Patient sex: M
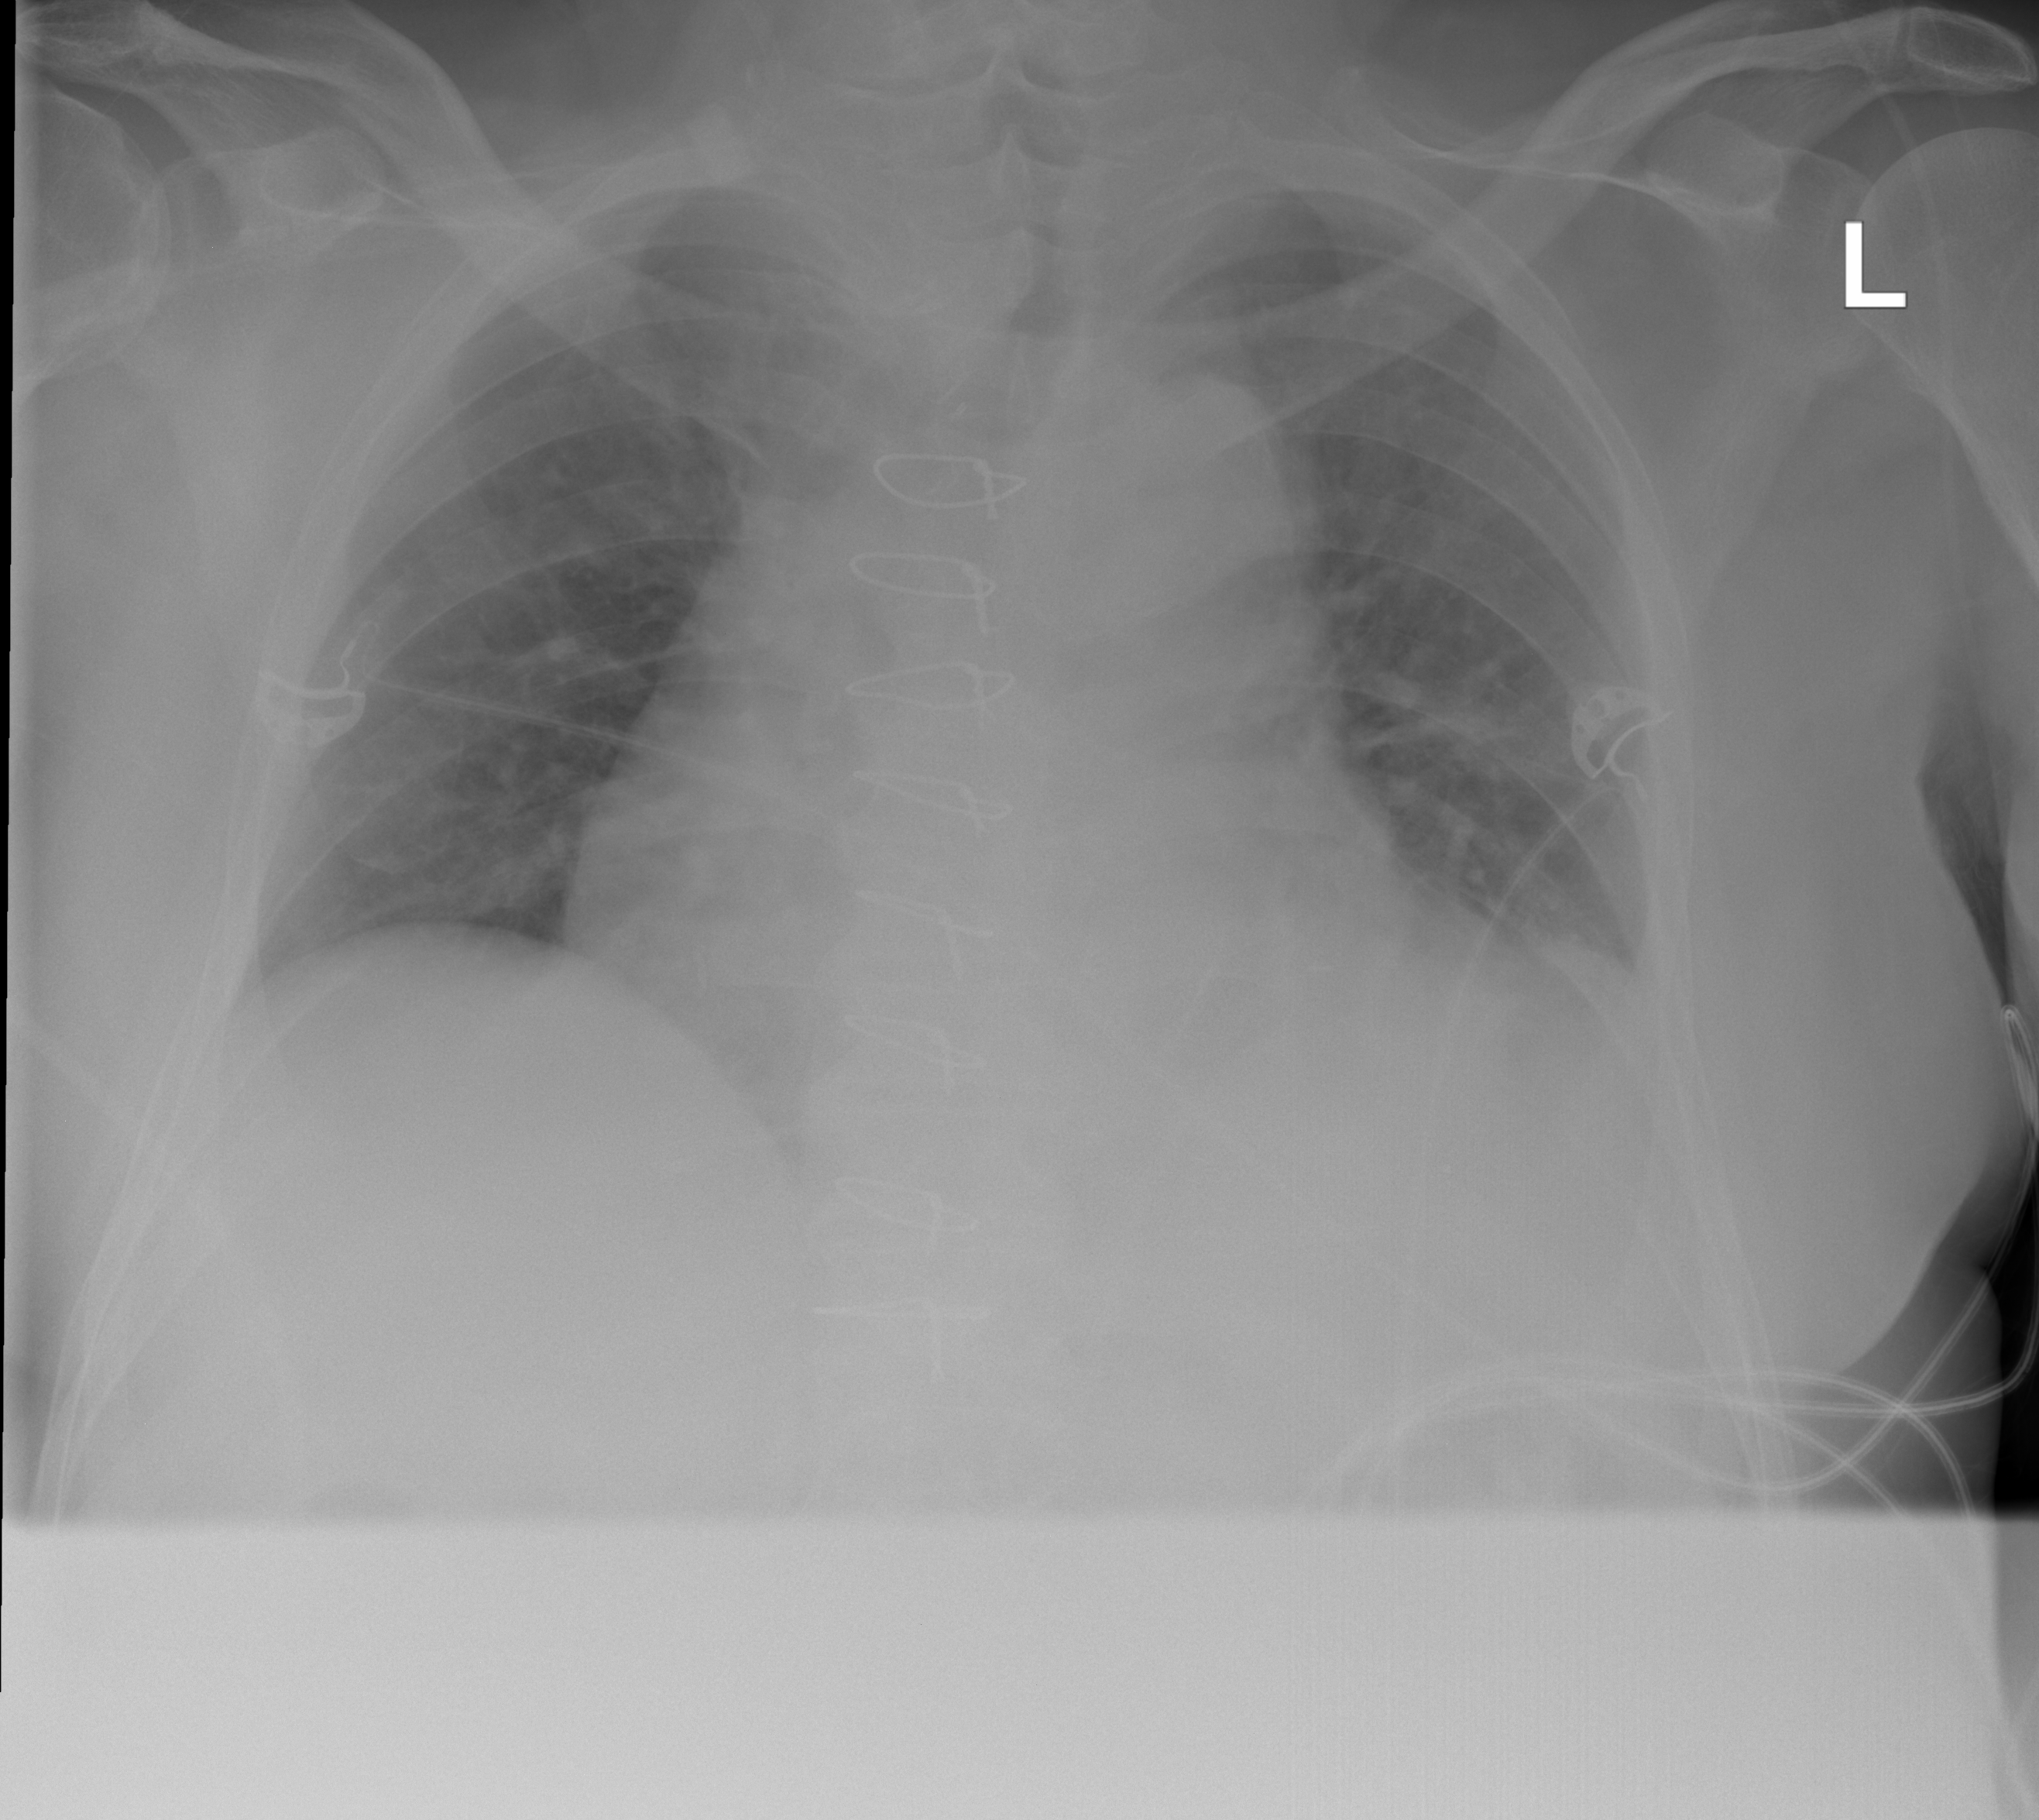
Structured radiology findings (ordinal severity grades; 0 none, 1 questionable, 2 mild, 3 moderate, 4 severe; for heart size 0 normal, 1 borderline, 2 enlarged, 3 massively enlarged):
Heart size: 2
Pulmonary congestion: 0
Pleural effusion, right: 0
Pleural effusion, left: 2
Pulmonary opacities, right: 0
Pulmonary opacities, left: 0
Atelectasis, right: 0
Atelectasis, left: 2